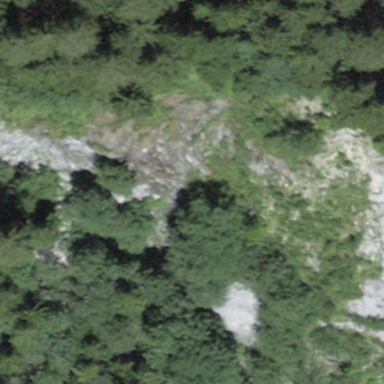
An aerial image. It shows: Natural scree.